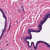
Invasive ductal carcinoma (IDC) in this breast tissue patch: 0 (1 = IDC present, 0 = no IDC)